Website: macys
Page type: delivery-shipping
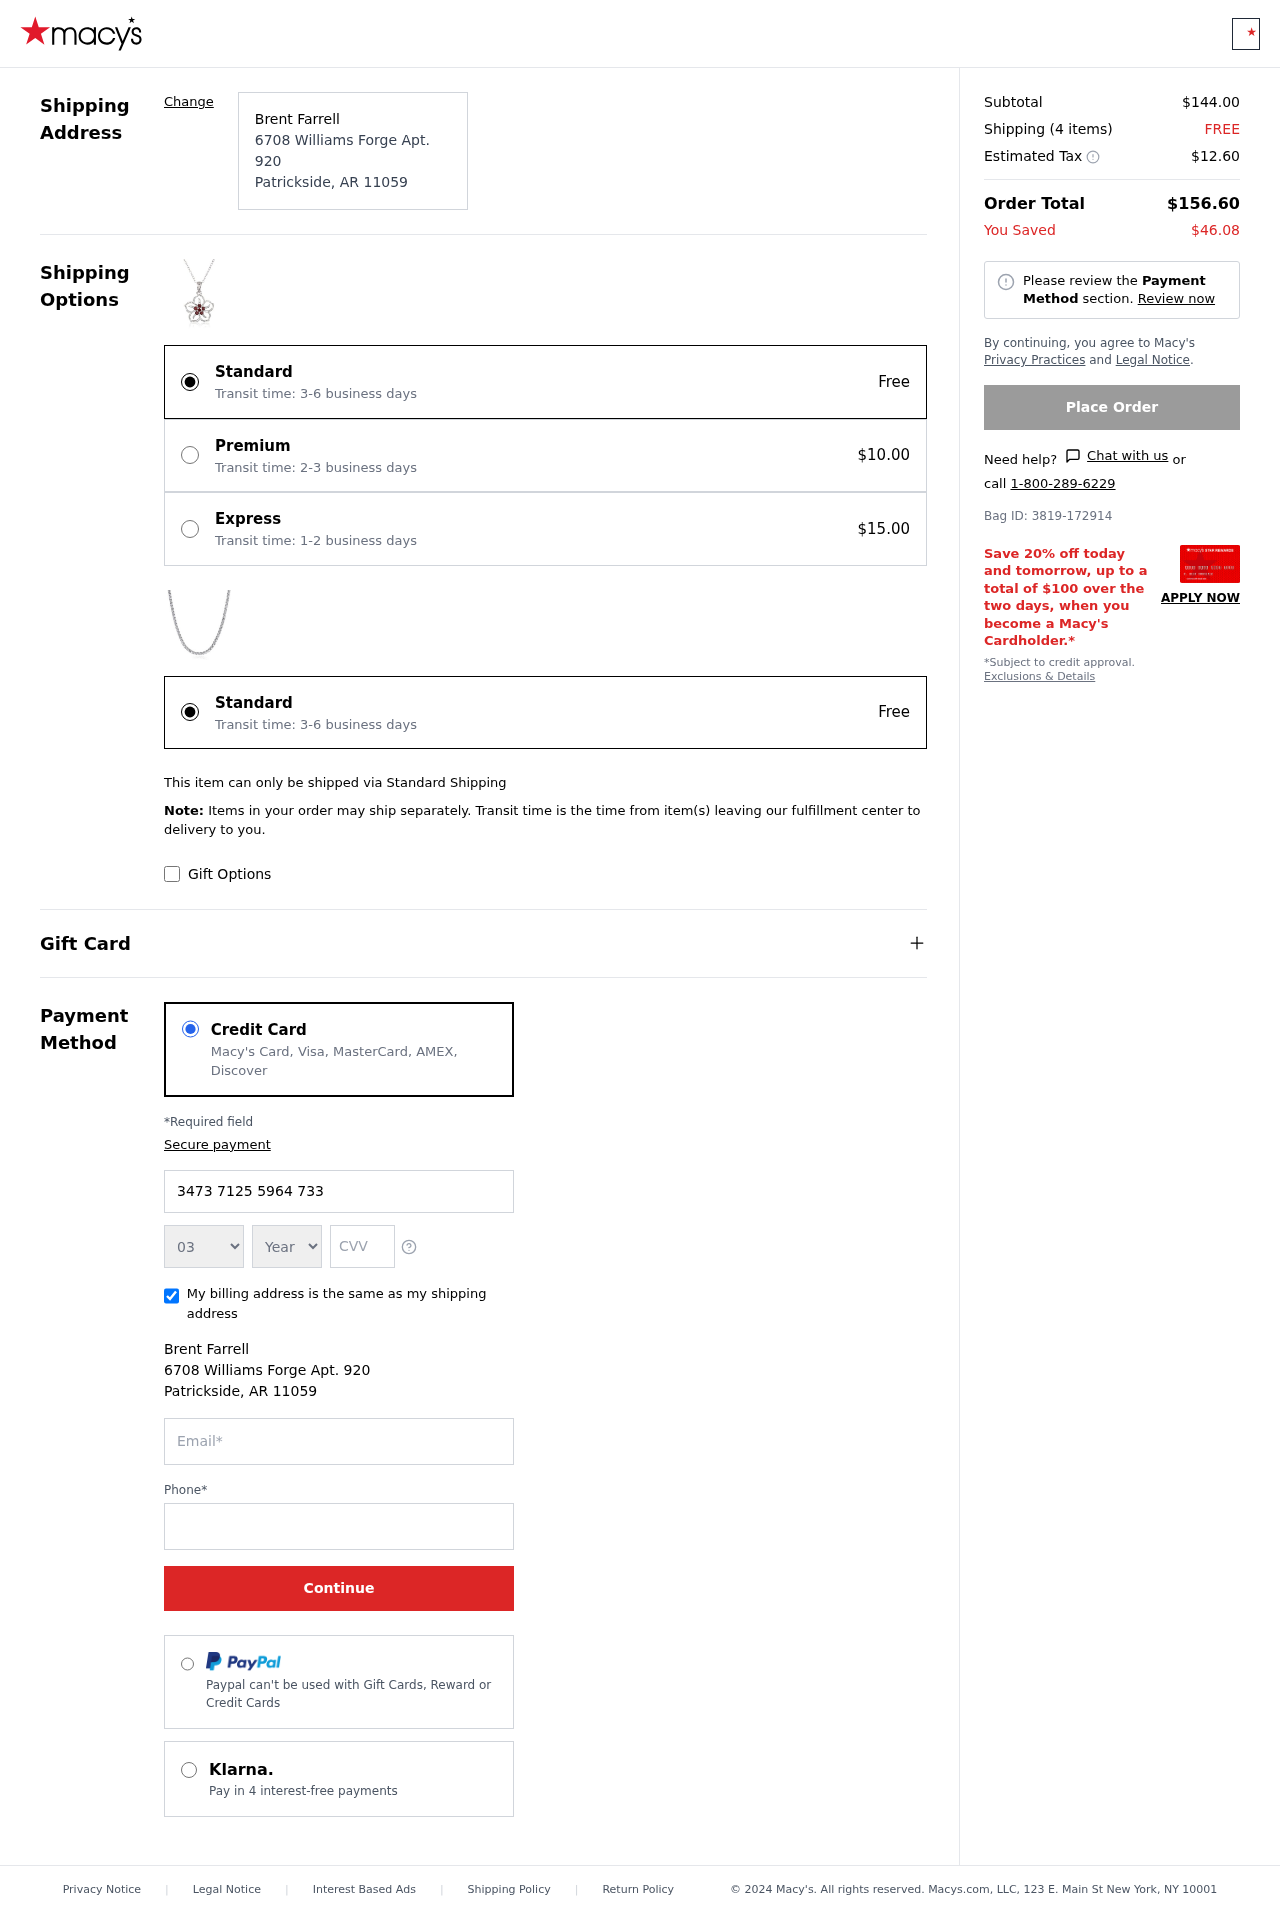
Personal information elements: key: PII_CARD_EXPIRY_MONTH
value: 03
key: PII_CARD_EXPIRY_YEAR
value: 27
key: PII_CITY
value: Patrickside
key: PII_CITY_STATE_ZIP
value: Patrickside, AR 11059
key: PII_FULLNAME
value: Brent Farrell
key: PII_POSTCODE
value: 11059
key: PII_STATE_ABBR
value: AR
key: PII_STREET
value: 6708 Williams Forge Apt. 920
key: PII_CARD_NUMBER
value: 3473 7125 5964 733
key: PII_CARD_CVV
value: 4472
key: PII_EMAIL
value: brent_farrell@hotmail.com
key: PII_PHONE
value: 7508132187
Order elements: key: ORDER_SUBTOTAL
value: $144.00
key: ORDER_NUM_ITEMS
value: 4
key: ORDER_SHIPPING_COST
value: FREE
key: ORDER_TAX
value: $12.60
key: ORDER_TOTAL
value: $156.60
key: ORDER_SAVINGS
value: $46.08
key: ORDER_BAG_ID
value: Bag ID: 3819-172914